Field crop: maize
Growth stage: 2
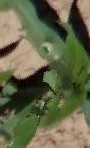
Species: maize